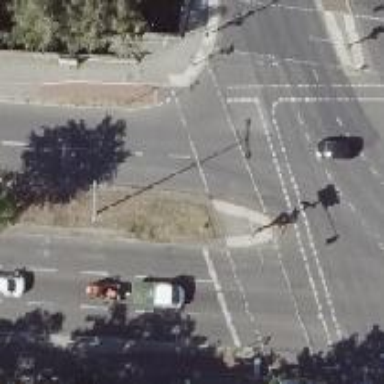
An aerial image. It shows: Road crossing with traffic signals.